Field crop: maize
Growth stage: 1
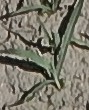
Species: sorghum